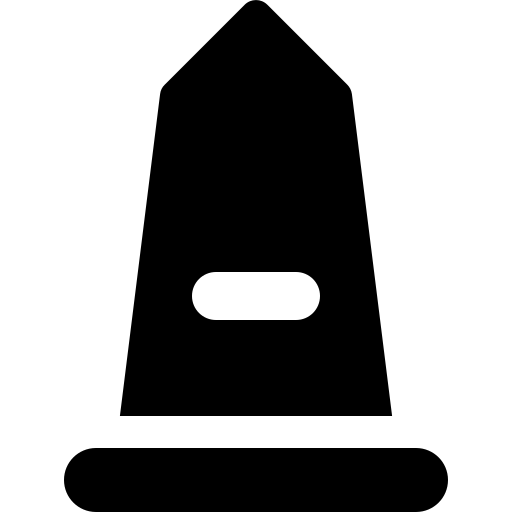
Tags: icon, FontAwesome, fa-icon, solid, monument